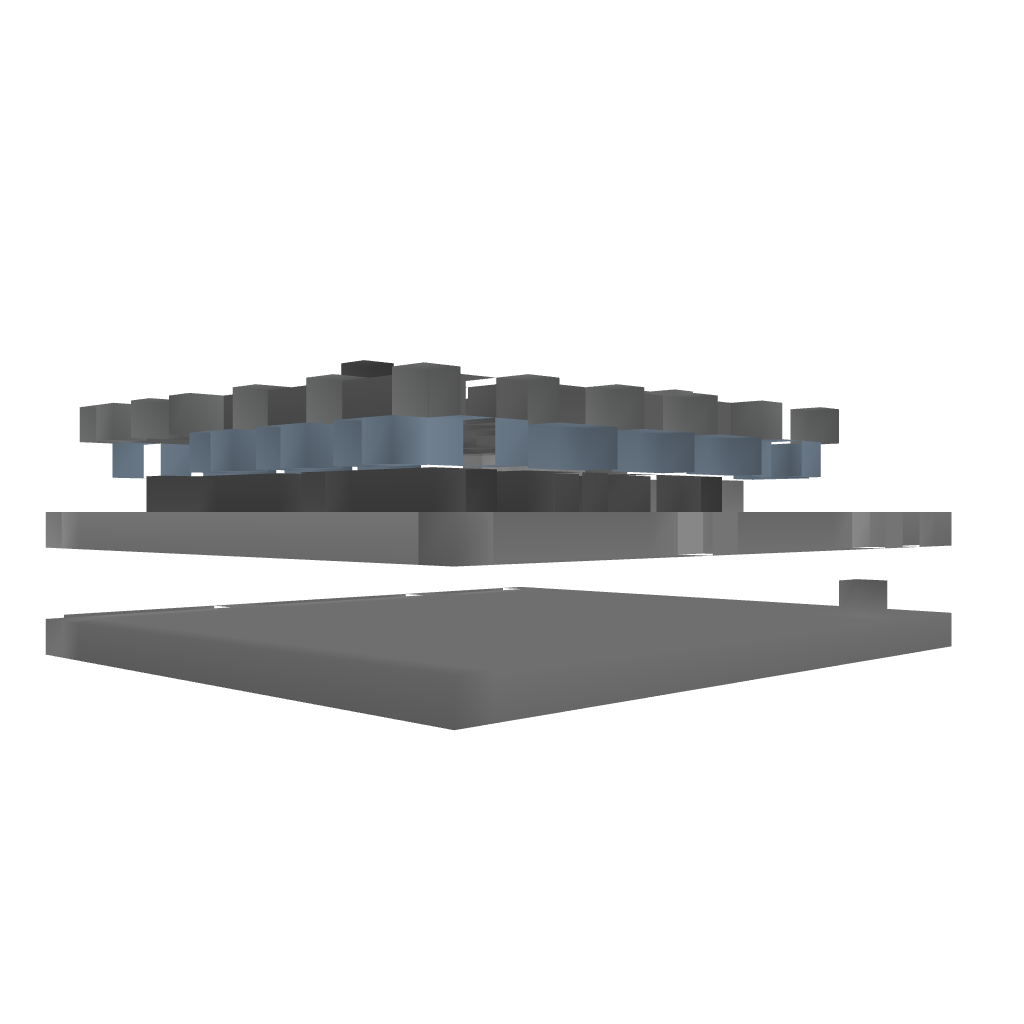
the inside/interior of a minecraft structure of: ADVSET #2 The Mini Maze and Cave Entrace